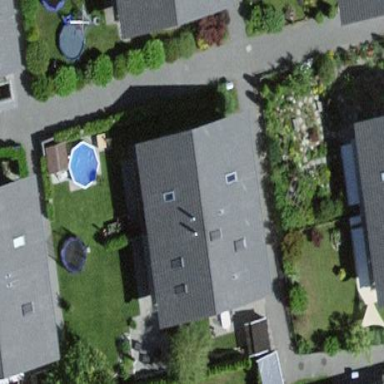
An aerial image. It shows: Gabled house with the roof oriented across.